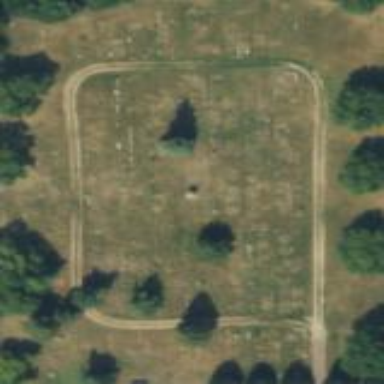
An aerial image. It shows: Cemetery.